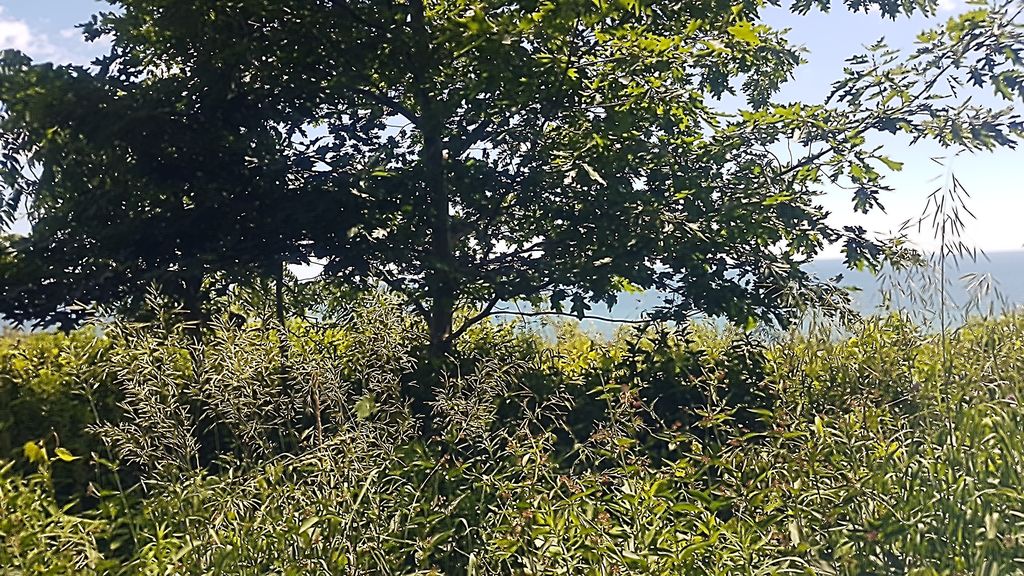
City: toronto